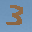
Label: 3